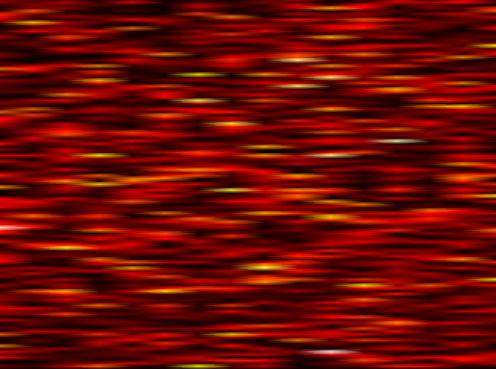
Label: OFDM